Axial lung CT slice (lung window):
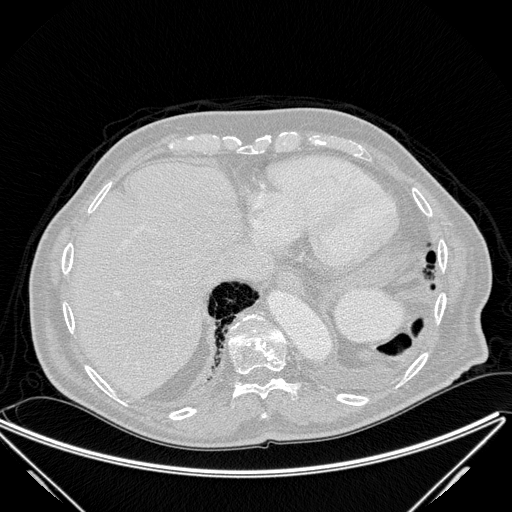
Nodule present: no